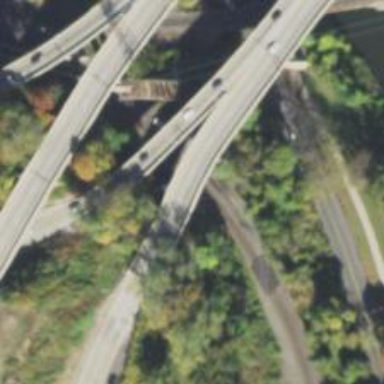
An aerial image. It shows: Viaduct bridge on motorway link.